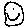
Label: smiley face